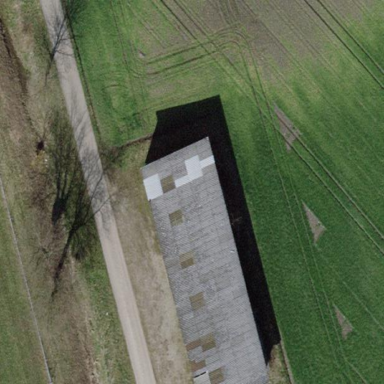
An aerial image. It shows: Farm auxiliary building.